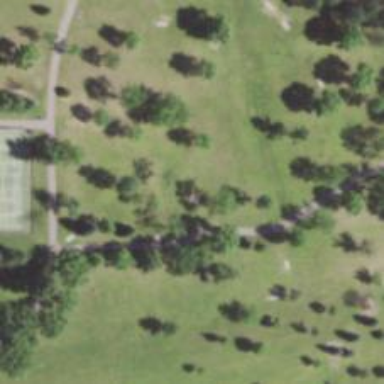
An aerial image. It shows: Disc golf hole.